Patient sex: F
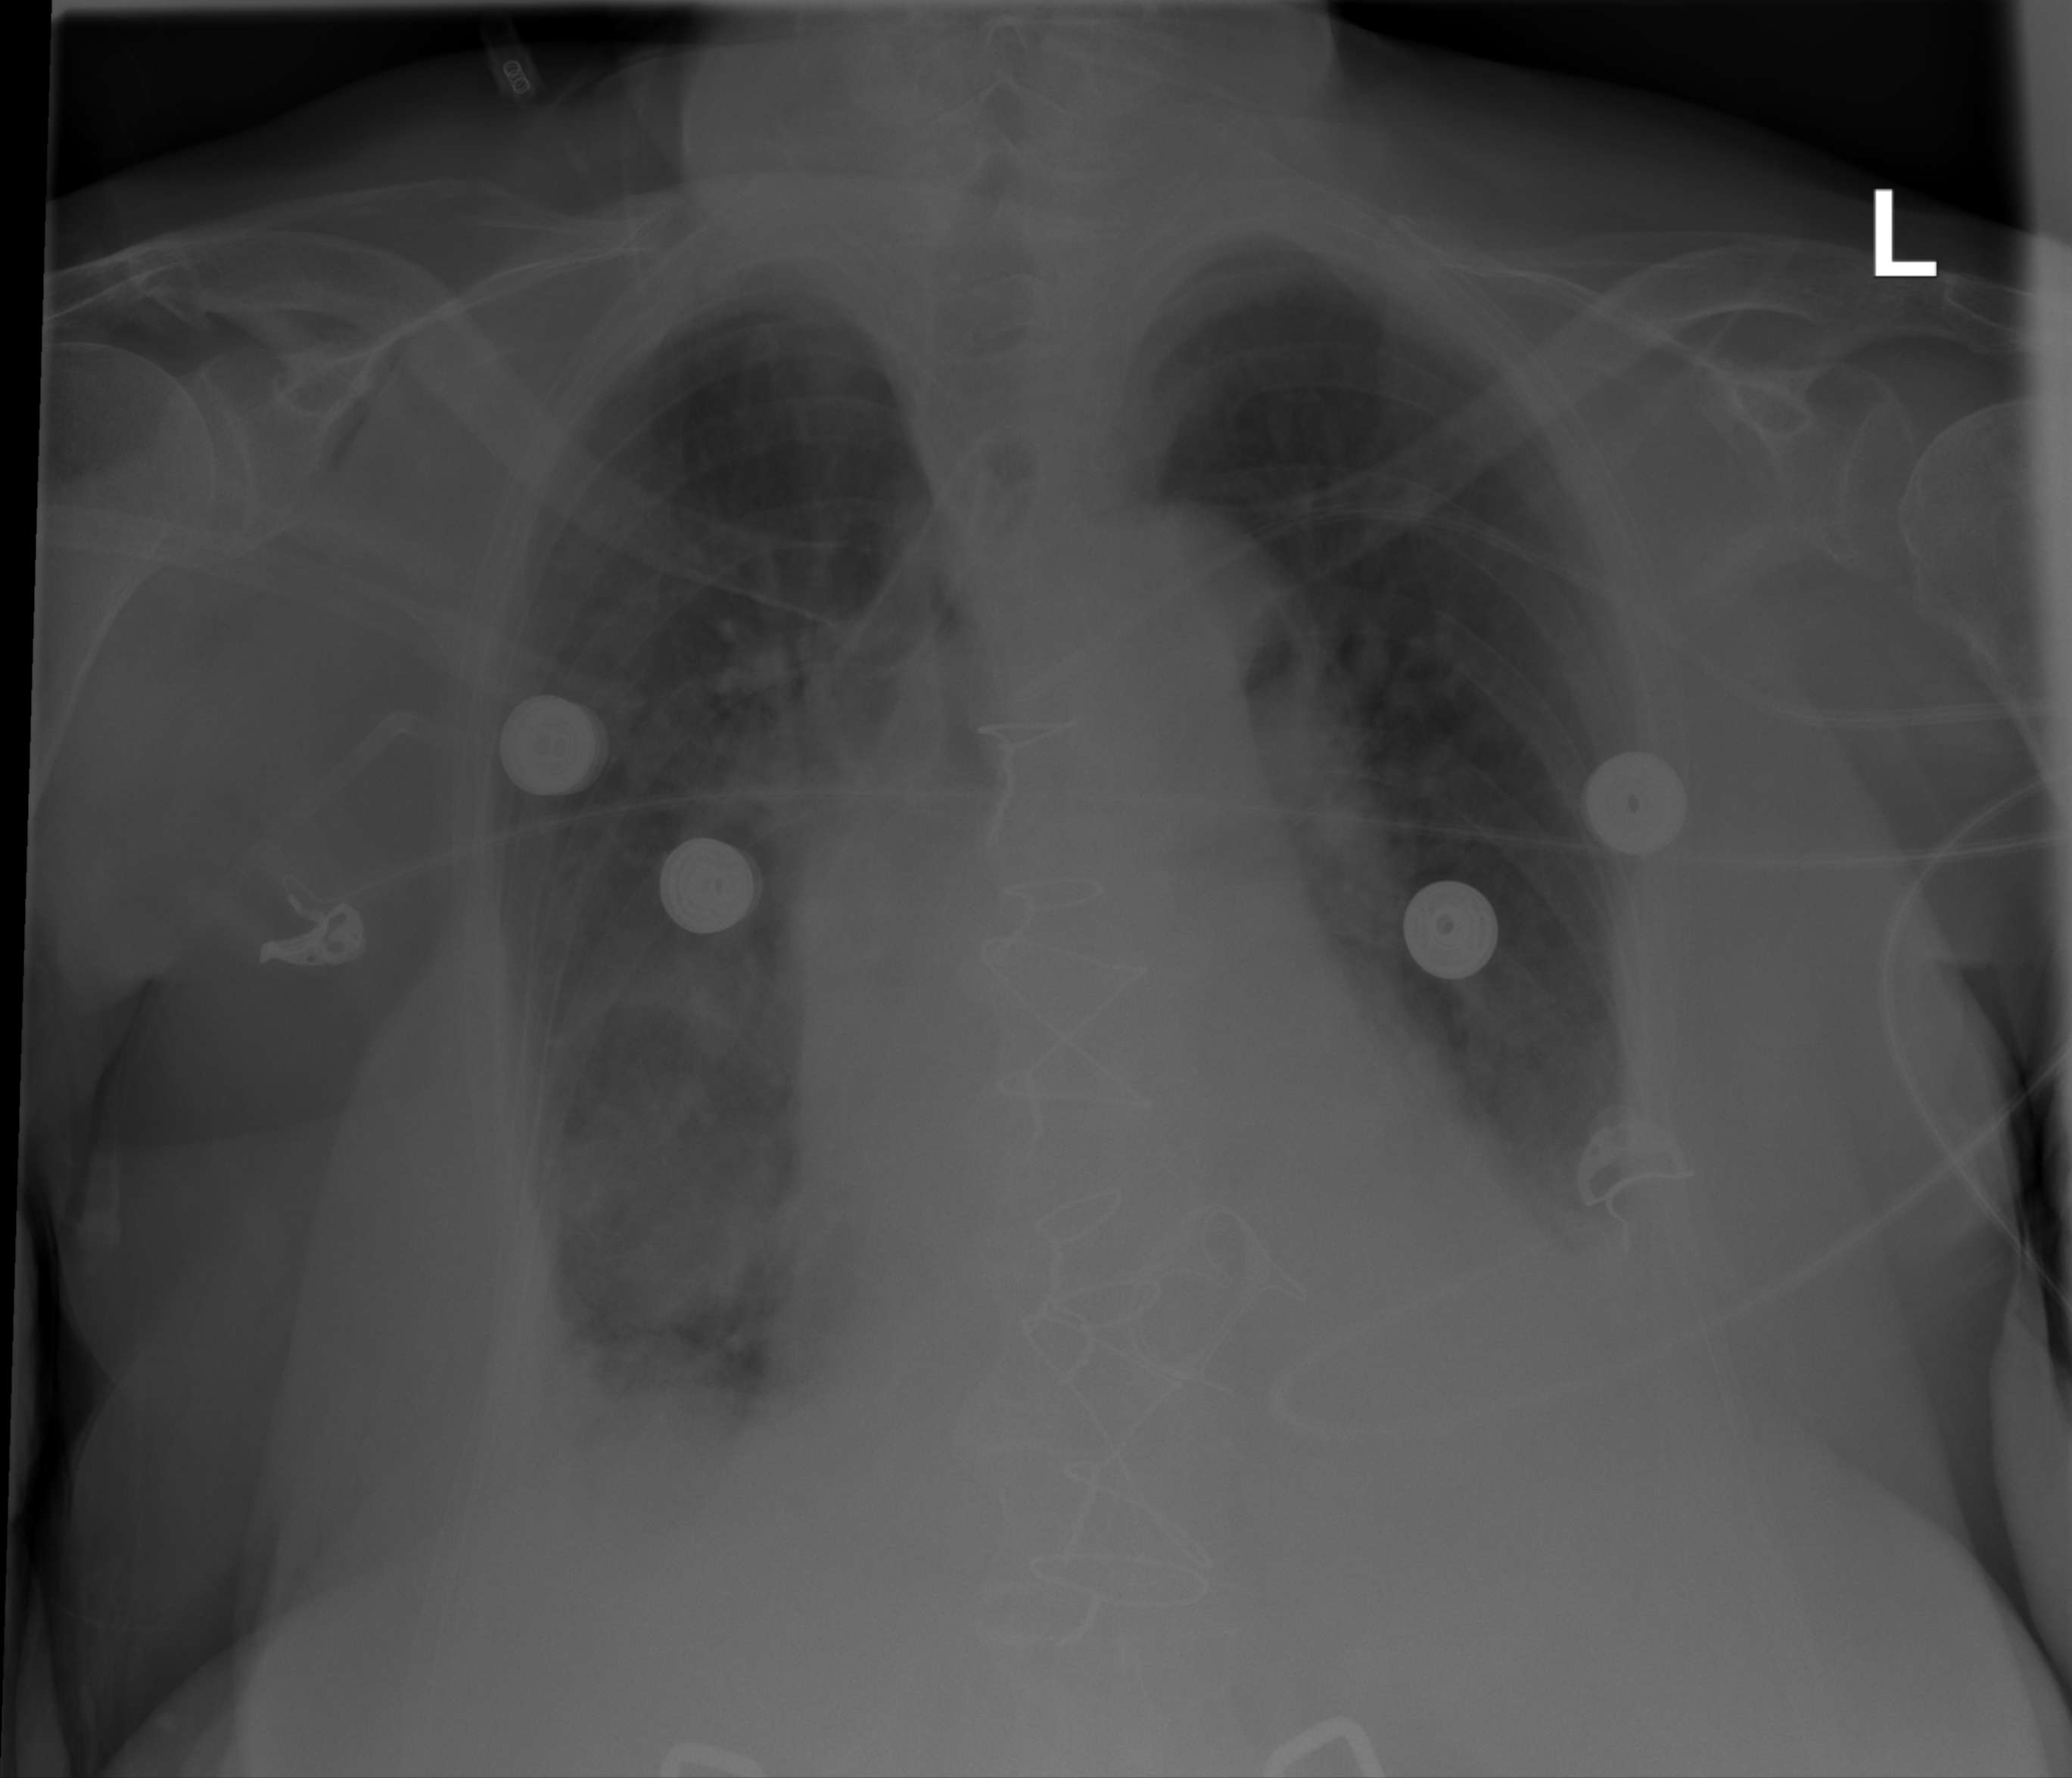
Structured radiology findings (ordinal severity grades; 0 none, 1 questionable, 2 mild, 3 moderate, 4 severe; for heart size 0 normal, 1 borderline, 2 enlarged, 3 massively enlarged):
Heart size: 2
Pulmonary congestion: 2
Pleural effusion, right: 2
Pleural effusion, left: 2
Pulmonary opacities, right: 2
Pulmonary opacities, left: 0
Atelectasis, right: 2
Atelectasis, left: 2